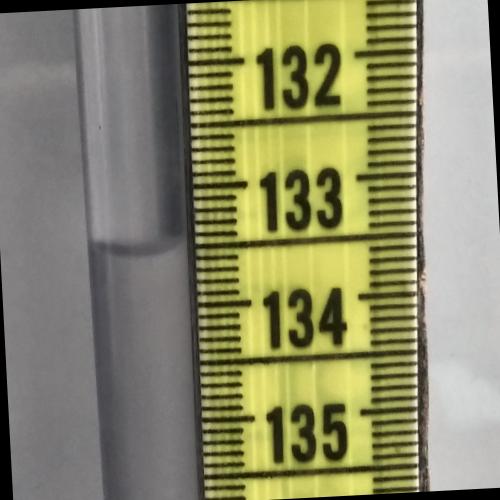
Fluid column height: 133.5 cm